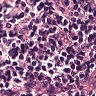
Metastatic tissue present: no